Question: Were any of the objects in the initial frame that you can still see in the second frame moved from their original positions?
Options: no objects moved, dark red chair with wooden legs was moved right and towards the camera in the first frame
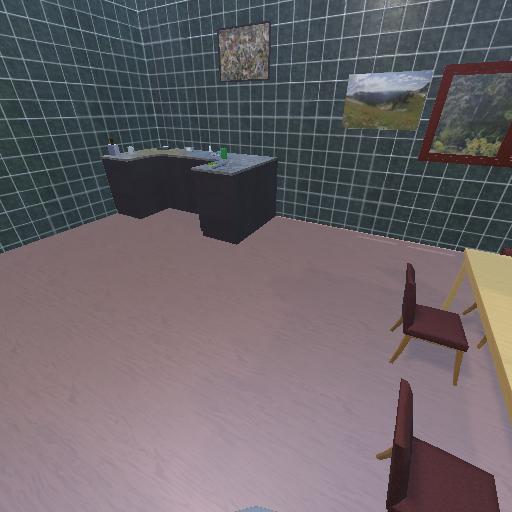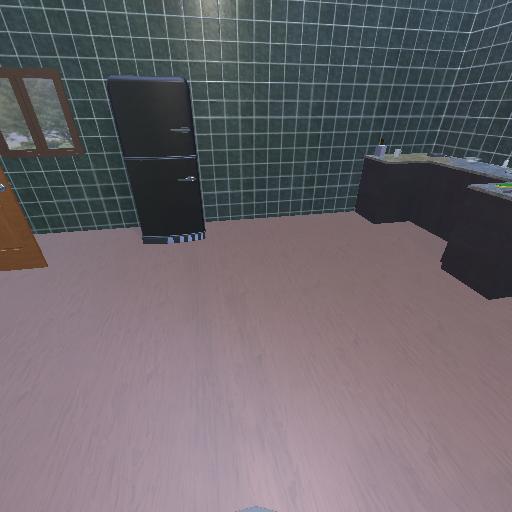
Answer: no objects moved